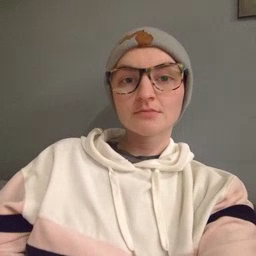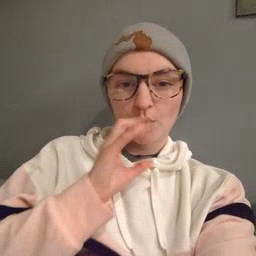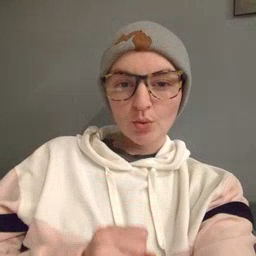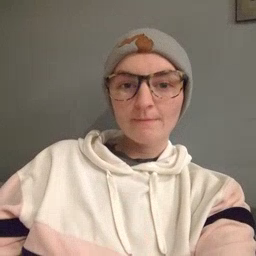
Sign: old